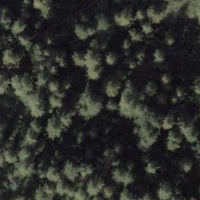
EUNIS habitat code: 41
Species observed at this site:
Phoenicurus ochruros
Fringilla coelebs